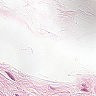
Metastatic tissue present: no